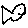
Label: fish